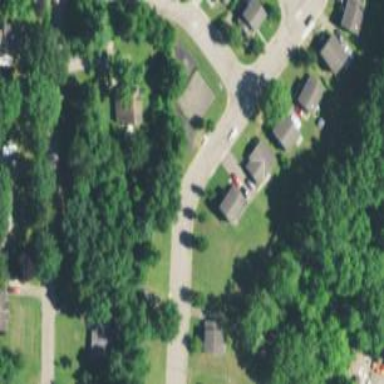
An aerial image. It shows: Residential area composed of single-family homes.